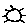
Label: sun